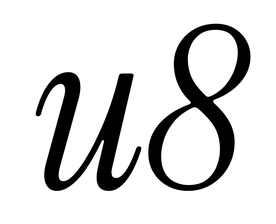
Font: InstrumentSerif-Italic